Question: I've been trying to find a solution to this problem for a couple of days now and I just can't seem to come up with something that works. The problem is the following:
I am currently developing a statistics tool that shows some graphs and data for several applications. The access to this data obviously needs to be restricted, as User A owns applications "One" and "Two" and must not see "Three" or "Four".
Now, each user can be member of multiple groups and inherit permissions from this group, but also can have individual permissions. These permissions have to be set for each application. Access to a set of data of one application is granted if:
- -

The goal is to have a table that stores the actual permissions each user currently has for every application, computed from the group memberships and individual permissions and have that information be consistent at all times due to the relations to other tables.
I don't know if this helps to find a solution, but here's the SQL to get the currently active permissions of the user with id 1:
'''
(
SELECT u.perm_id AS perm, u.user_id AS uid, u.app_id AS app
FROM daUsers_has_daPermissions AS u
WHERE u.user_id = 1
)
UNION
(
SELECT g.perm_id AS perm, u.user_id AS uid, g.app_id AS app
FROM daUsers_has_daPermissions AS u, daUsergroup_has_daPermissions AS g, daUsergroup_has_daUsers AS g_has_u
WHERE u.user_id = 1
AND u.user_id = g_has_u.user_id
AND g.group_id = g_has_u.group_id
);
'''
This is what I want to store in an extra table (just for all users).
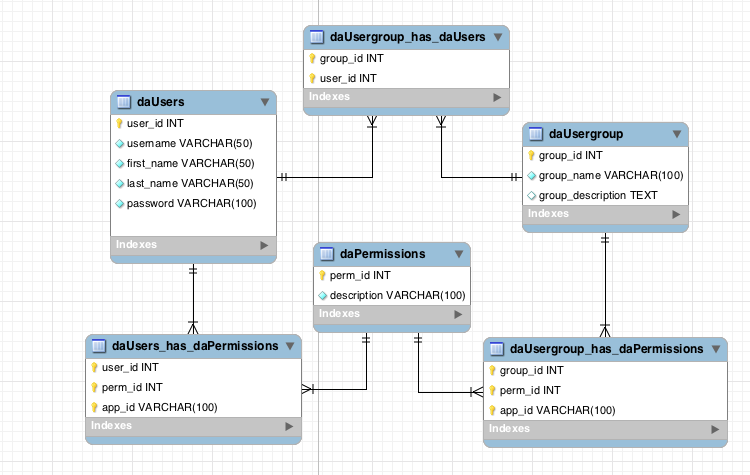
Answer: Sounds to me you should use a view. You already have the query, use the query to create a view.